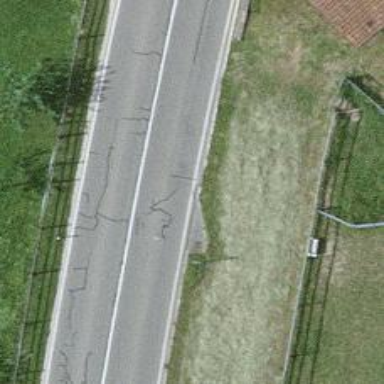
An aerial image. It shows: Secondary road.